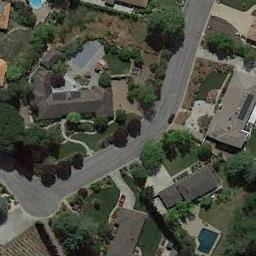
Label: medium_residential